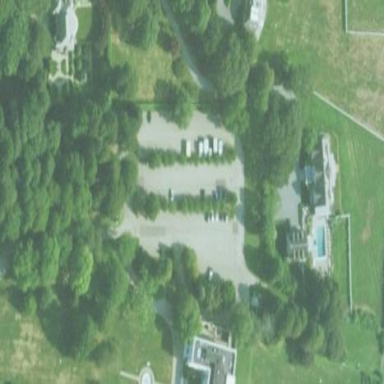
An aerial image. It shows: Parking area with surface.